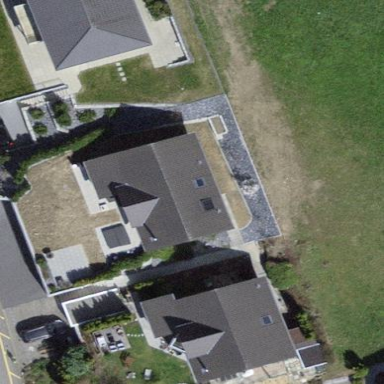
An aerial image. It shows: Building with tiled roof.